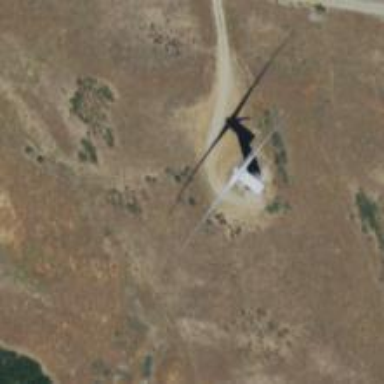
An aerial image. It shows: Wind turbine generator that utilizes wind as its source for generating electricity. It is of the horizontal axis type.